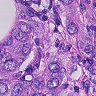
Metastatic tissue present: yes